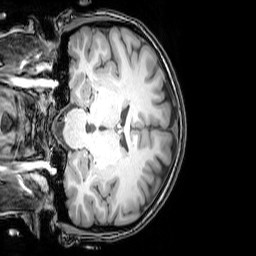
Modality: T1w
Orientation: coronal
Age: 24
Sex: female
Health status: healthy
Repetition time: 0.081 s
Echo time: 0.037 s